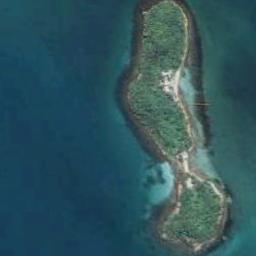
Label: island